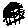
Label: triangle